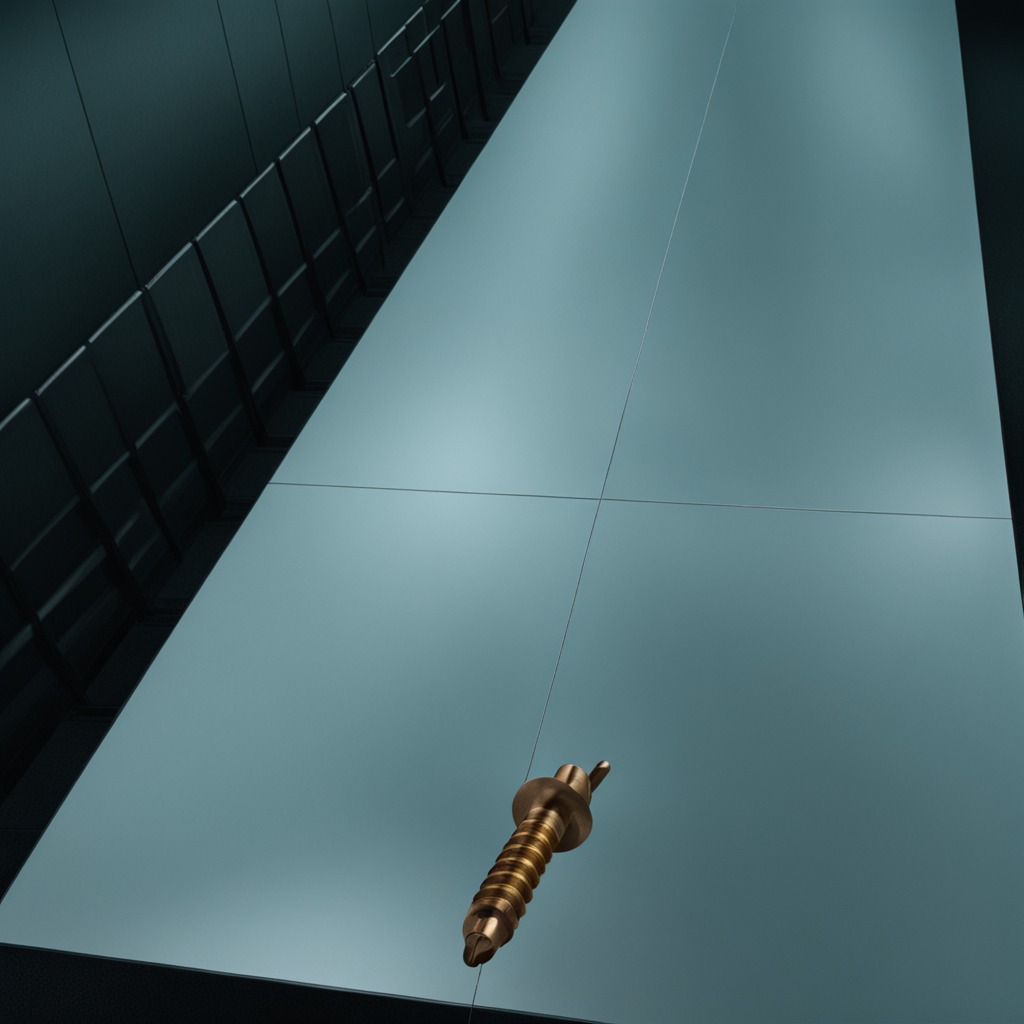
A metal screw is lying on a clean empty table in a railway signal maintenance room lit by harsh overhead fluorescents photorealistic surface textures crisp shadows high dynamic range.